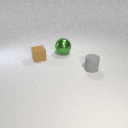
large green metal sphere to the left of small gray rubber cylinder